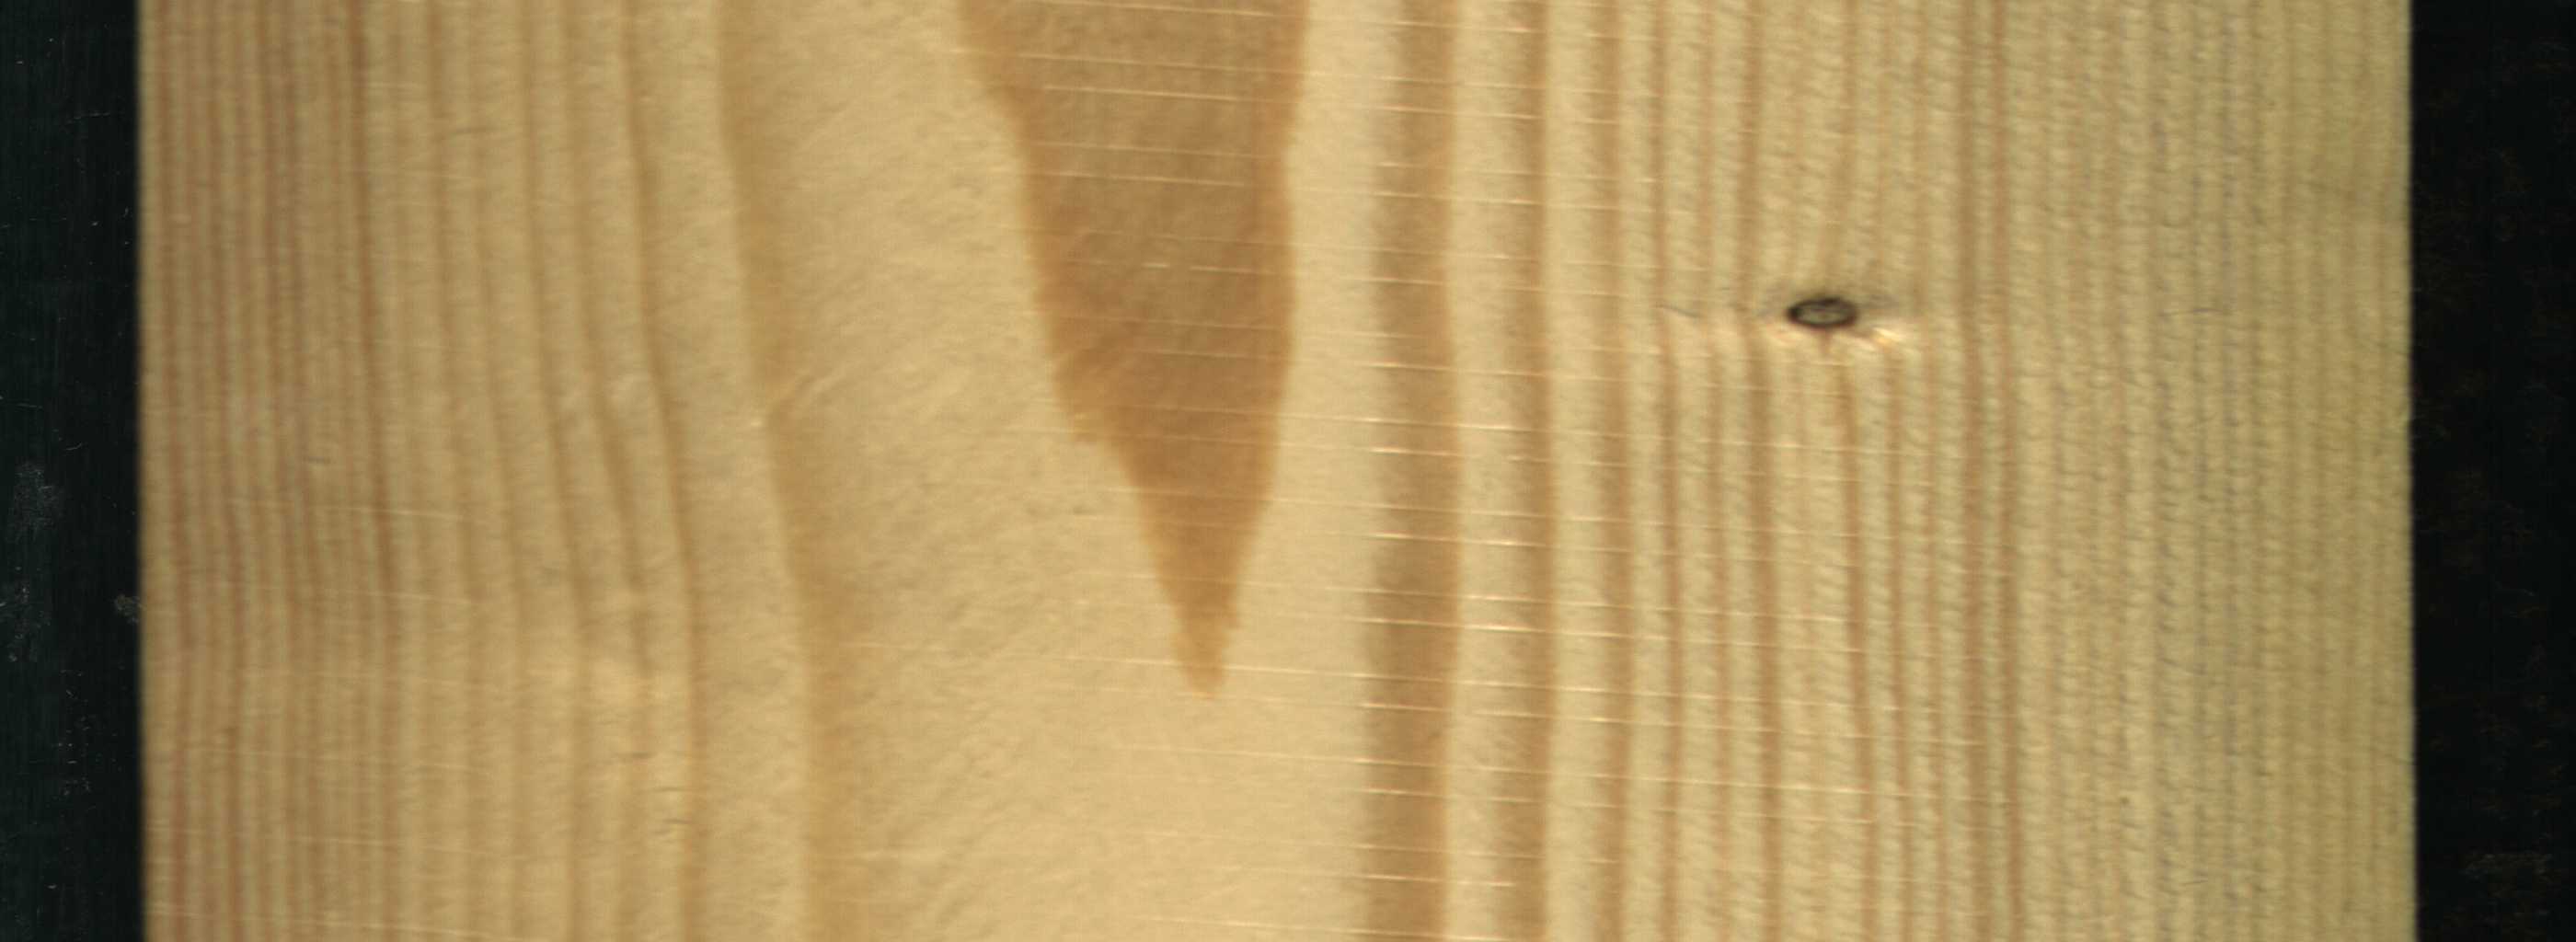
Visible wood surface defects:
Quartzity
Dead_Knot